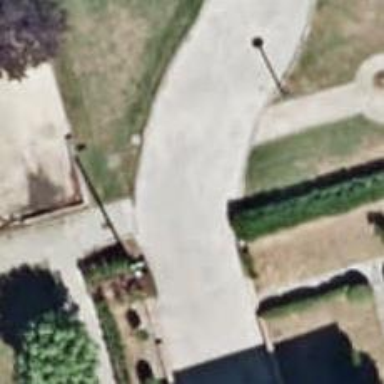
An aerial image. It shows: Driveway.